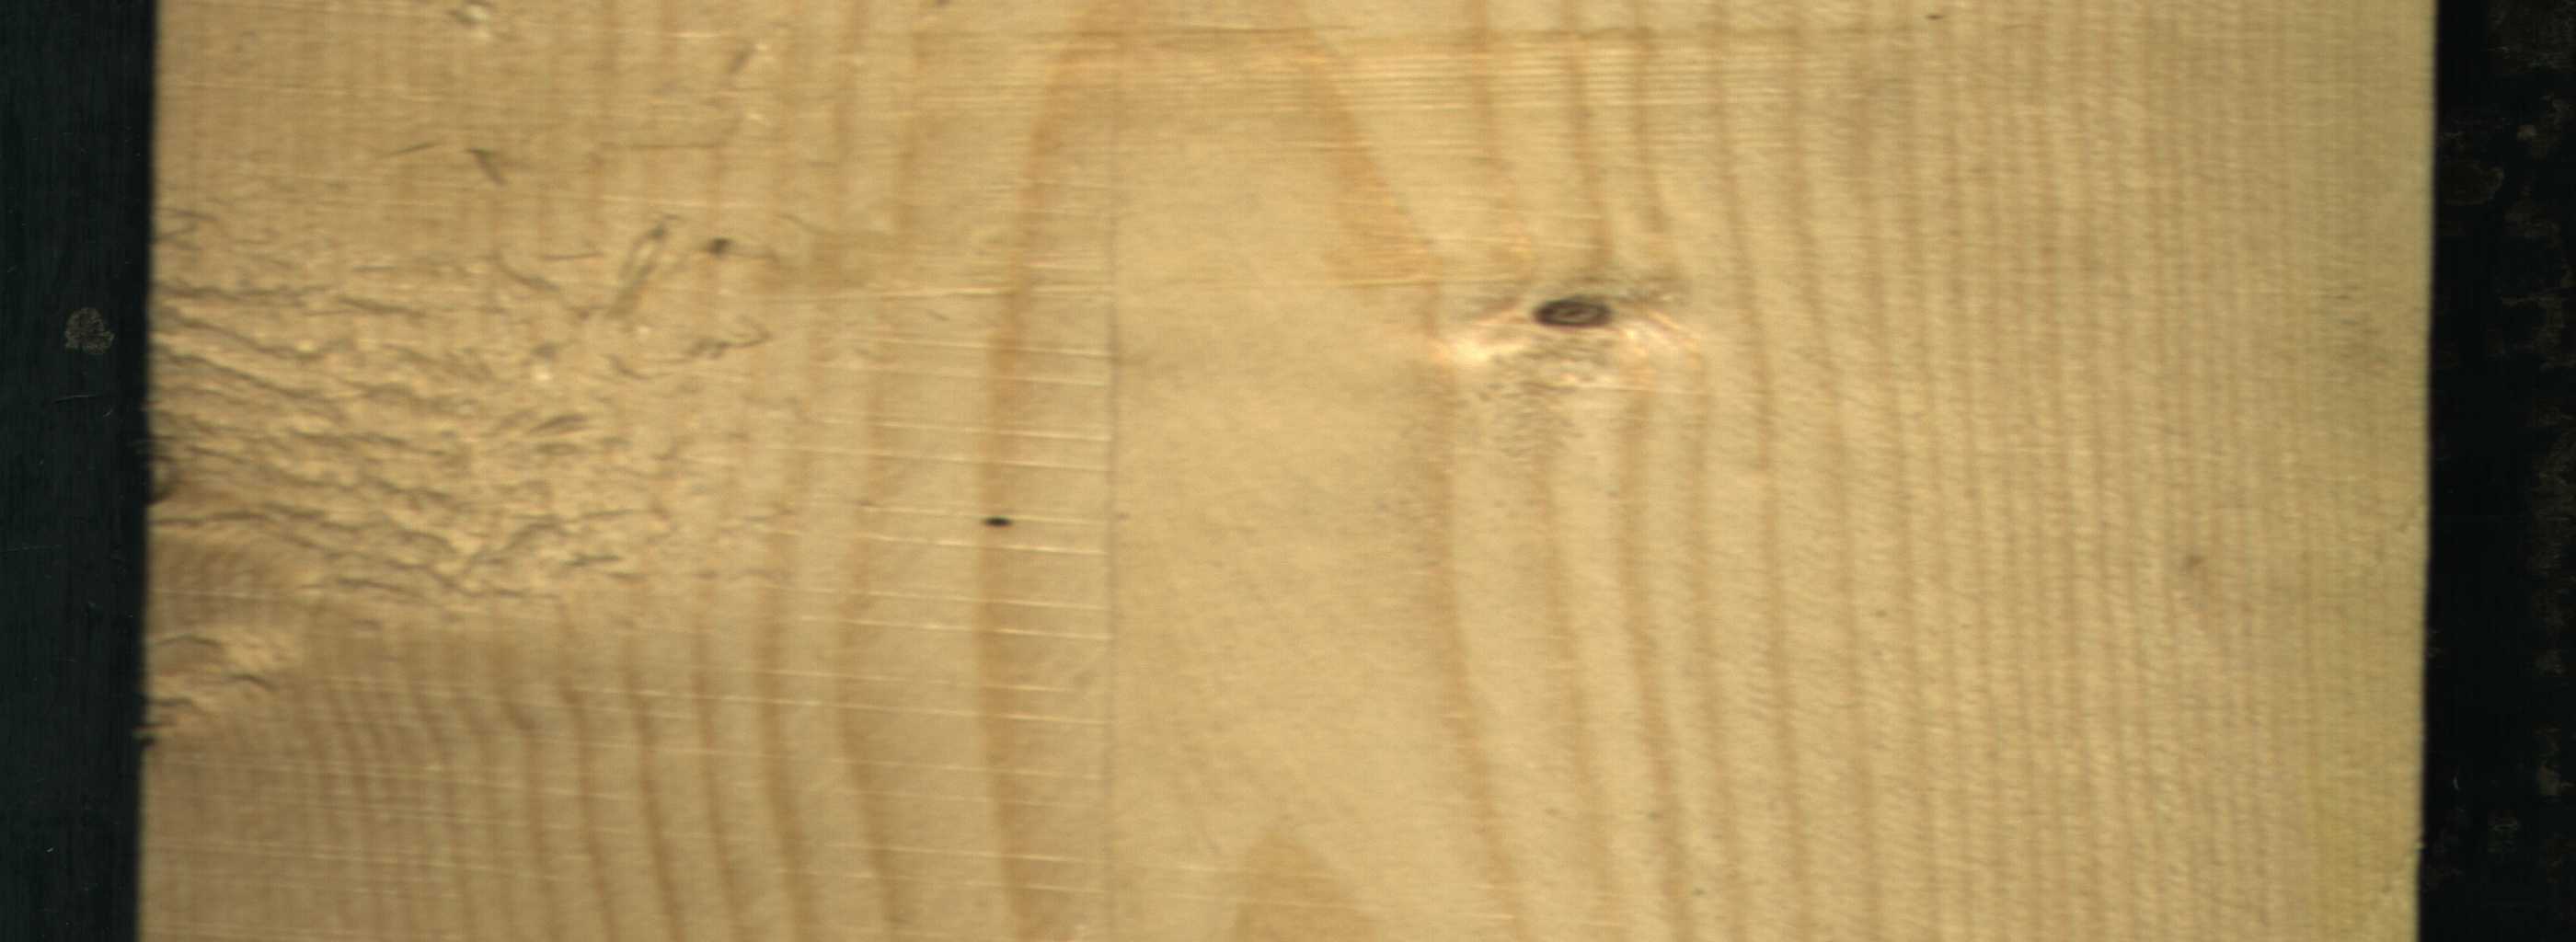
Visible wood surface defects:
Live_Knot